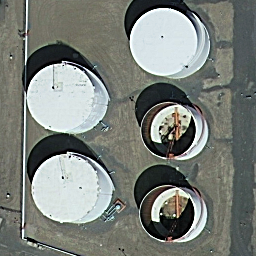
Label: storage tanks